Question: I have a button that does an ajax call to this page: <URL>', it returns 4 objects. See screen shot:

Here is the jQuery:
'''
button.on('click', function(){
$.ajax({
url : 'http://jsonplaceholder.typicode.com/posts/1',
method : 'GET',
dataType: 'json',
contentType: 'application/json',
success : function(result) {
console.log(result);
/* Build HTML result */
$.each(result, function(index, post){
var msg = $('<p></p>');
msg.append('Title: '+result.title+'<br>');
msg.append('User ID: '+result.id+'<br>');
msg.append(result.body);
msg.insertAfter(button);
});
},
error : function(request, errorType, errorMessage) {
alert('Error ' + errorType + ' with message:' + errorMessage);
},
timeout : 3000,
beforeSend : function() {
//runs before request is send
smiley.remove();
confirmation.insertBefore(button);
},
complete: function() {
//runs once the request is finished
confirmation.remove();
smiley.insertBefore(button);
}
});
});
'''
But according to jsonplaceholder, there should only be one object. Also, my console says there should only be one object.
Here is the JSON I get back:
'''
{
"userId": 1,
"id": 1,
"title": "sunt aut facere repellat provident occaecati excepturi optio reprehenderit",
"body": "quia et suscipit suscipit recusandae consequuntur expedita et cum reprehenderit molestiae ut ut quas totam nostrum rerum est autem sunt rem eveniet architecto"
}
'''
Why do '$.each()' output the same result 4 times? And how do I fix it, so it only output it once?
Thanks for all the help & tough, but good love. I now understand that depending on what is returned (object, array, html, json), I need different ways of processing the result.
In the above case the following code was sufficient (thanks @user1278584):
'''
var msg = 'Title: '+result.title+'<br>';
msg += 'User ID: '+result.id+'<br>';
msg += result.body;
$("<p>" + msg + "</p>").insertAfter(button);
'''
I hope this helps other beginning programmers. Cheers to you all.
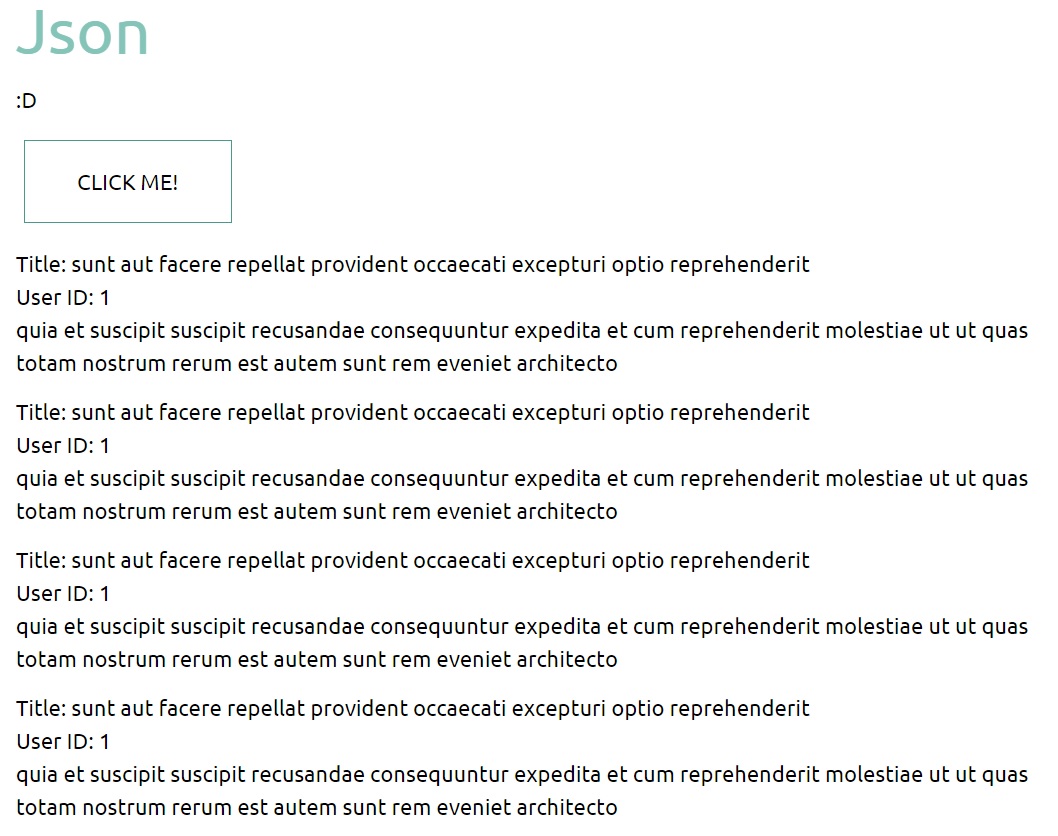
Answer: '$.each' method iterates all object properties if given argument is object instead of array, you shouldn't be using '$.each' or should wrap returned objects into array.